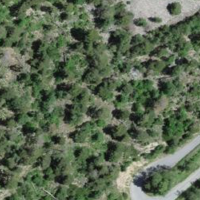
EUNIS habitat code: 43
Species observed at this site:
Gonepteryx rhamni
Emberiza cia
Lactuca perennis